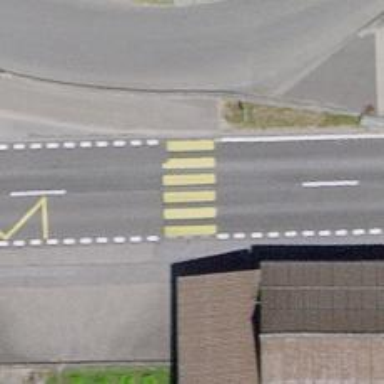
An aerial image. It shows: Marked road crossing.